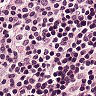
Metastatic tissue present: no